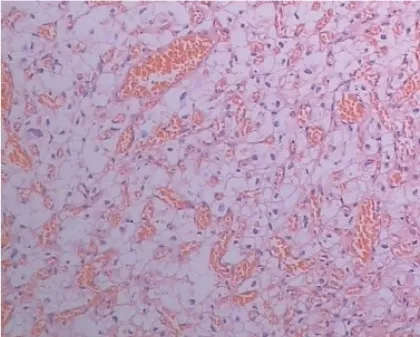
(d): Hemangioblastoma was verified via pathological examination.
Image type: pathology (immunostaining)